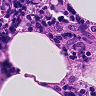
Metastatic tissue present: no